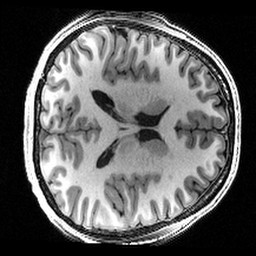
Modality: T1w
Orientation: axial
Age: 23
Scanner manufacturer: siemens
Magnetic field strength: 3 T
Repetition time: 2.4 s
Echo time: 0.00224 s